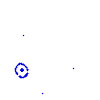
Particle: proton